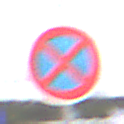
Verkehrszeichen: AbsolutesHalteverbot
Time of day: MorningAfternoon
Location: Outdoor (Suburban)
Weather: PartlyCloudy
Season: NotSpecified
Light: Natural